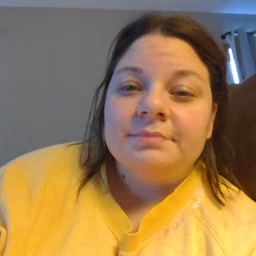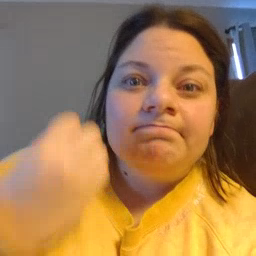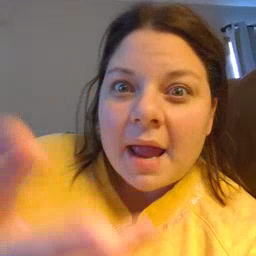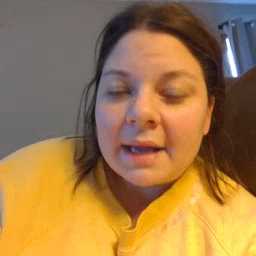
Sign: many